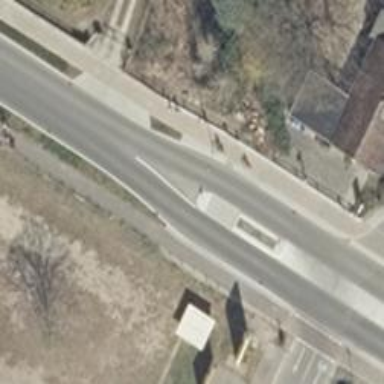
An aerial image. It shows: Unmarked footway crossing with traffic island.